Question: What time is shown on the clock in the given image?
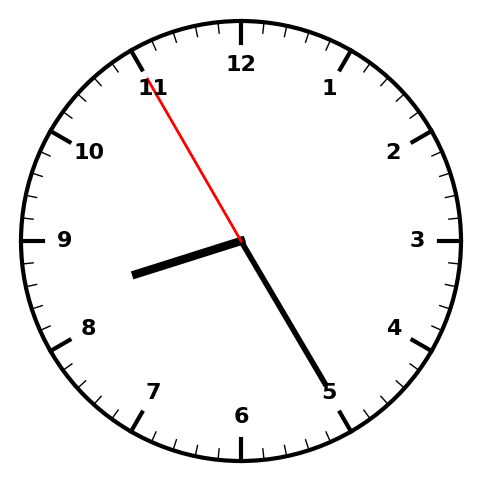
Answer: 08:24:55